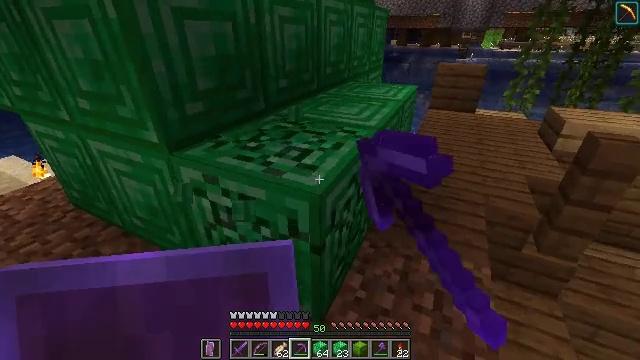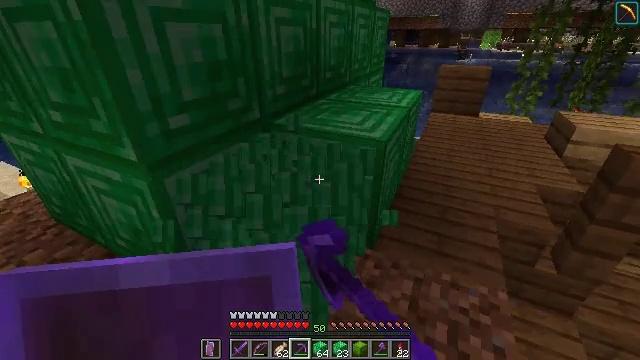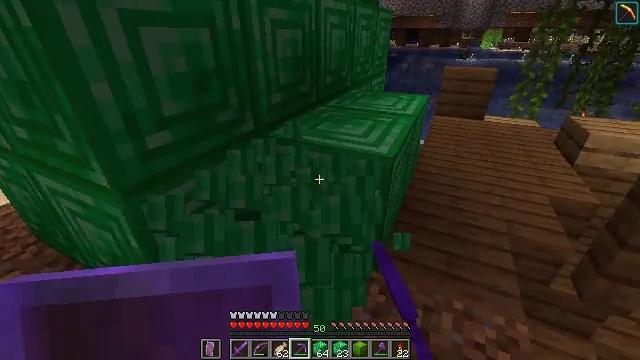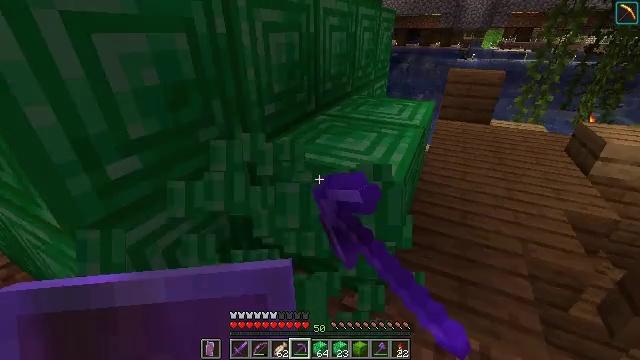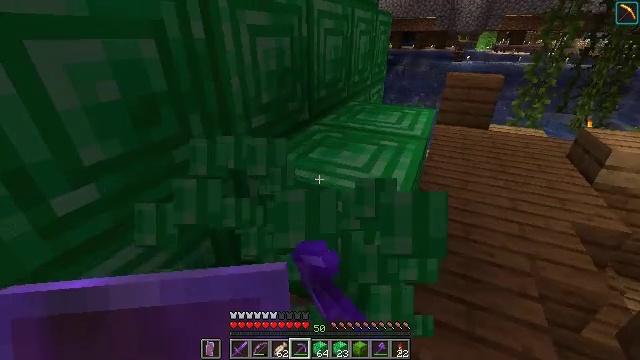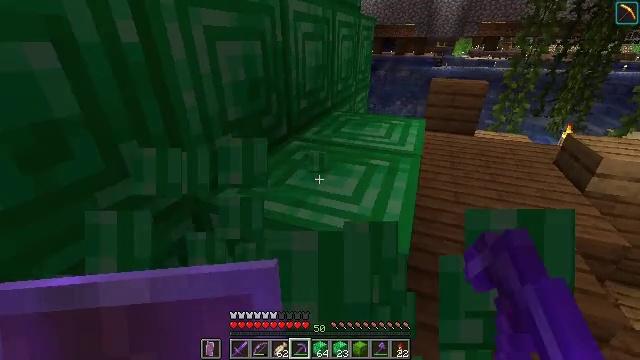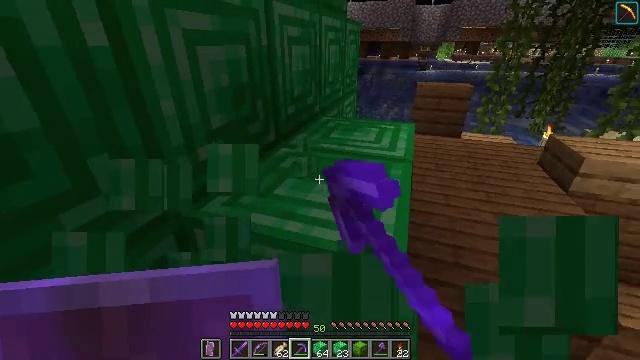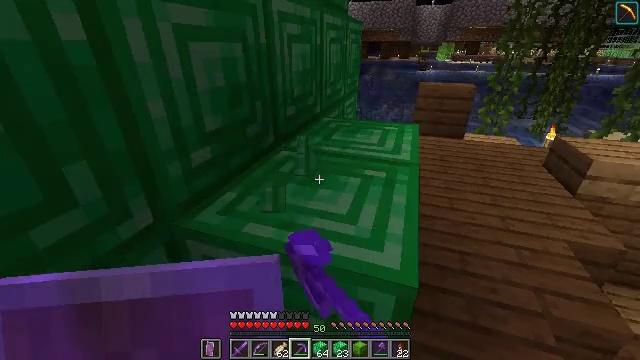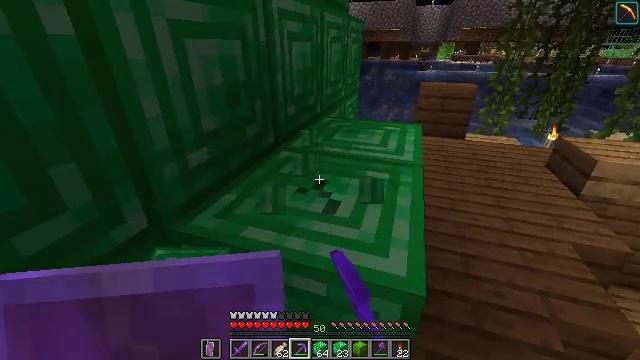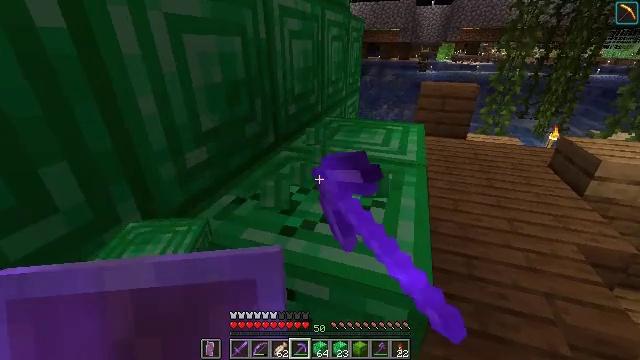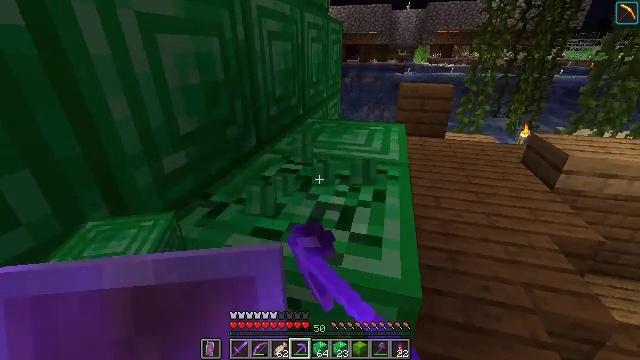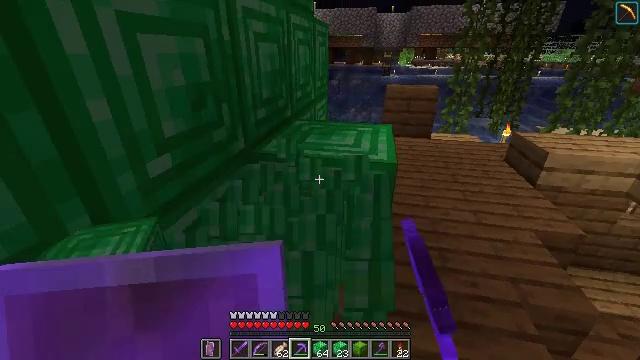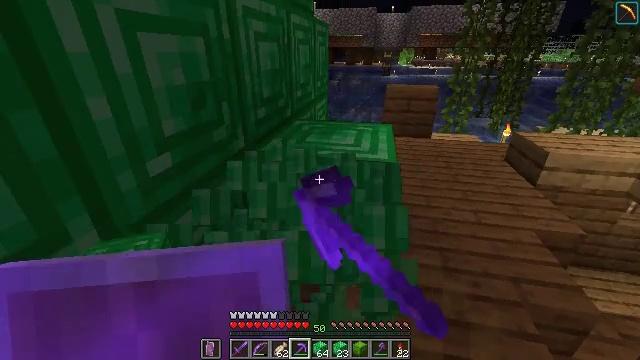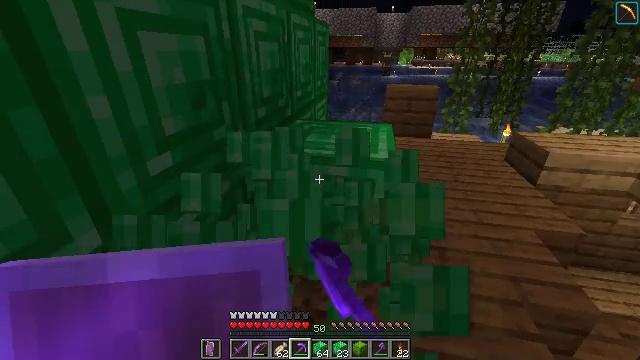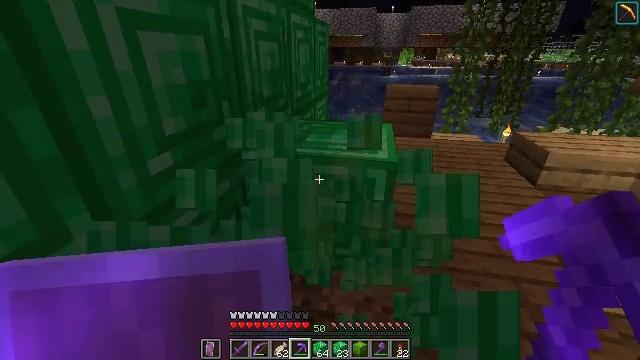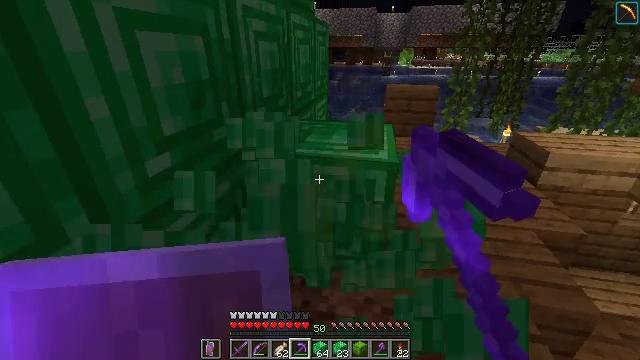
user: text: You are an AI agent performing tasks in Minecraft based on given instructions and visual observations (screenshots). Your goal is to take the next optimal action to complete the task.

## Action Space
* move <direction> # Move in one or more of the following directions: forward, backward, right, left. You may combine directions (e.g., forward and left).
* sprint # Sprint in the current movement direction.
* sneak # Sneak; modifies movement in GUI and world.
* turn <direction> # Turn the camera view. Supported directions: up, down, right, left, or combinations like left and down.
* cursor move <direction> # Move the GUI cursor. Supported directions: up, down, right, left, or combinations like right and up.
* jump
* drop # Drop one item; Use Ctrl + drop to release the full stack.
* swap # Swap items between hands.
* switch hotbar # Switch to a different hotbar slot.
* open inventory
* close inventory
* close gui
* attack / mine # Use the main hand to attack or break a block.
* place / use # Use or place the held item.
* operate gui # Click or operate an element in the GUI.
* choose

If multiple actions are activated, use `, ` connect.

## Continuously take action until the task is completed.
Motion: motion action
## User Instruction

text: Mine the emerald block.
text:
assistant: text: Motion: move forward, attack / mine
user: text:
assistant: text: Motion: move forward, attack / mine
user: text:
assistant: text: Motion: move forward, attack / mine
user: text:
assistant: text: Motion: move forward, attack / mine
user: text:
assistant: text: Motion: move forward, turn right, attack / mine
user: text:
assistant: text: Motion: turn right, attack / mine
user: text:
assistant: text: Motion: attack / mine
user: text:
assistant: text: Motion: attack / mine
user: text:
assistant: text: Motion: attack / mine
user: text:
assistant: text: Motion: turn right, attack / mine
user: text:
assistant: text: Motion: turn right, attack / mine
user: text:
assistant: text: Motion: attack / mine
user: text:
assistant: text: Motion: attack / mine
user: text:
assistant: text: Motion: attack / mine
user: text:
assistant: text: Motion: move forward, attack / mine
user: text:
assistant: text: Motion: move forward, attack / mine
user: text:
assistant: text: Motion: move forward, attack / mine
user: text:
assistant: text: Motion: move forward, attack / mine
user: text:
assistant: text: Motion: move forward, attack / mine
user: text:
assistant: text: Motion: attack / mine
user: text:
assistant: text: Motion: turn down, attack / mine
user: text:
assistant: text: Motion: turn down, attack / mine
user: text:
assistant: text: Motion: attack / mine
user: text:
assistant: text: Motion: attack / mine
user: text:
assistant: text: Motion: attack / mine
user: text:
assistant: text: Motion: attack / mine
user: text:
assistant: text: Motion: attack / mine
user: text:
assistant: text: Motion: attack / mine
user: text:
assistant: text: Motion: turn left
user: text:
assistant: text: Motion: turn down